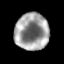
Tissue: prostate
Cell type: T cells
Senescence score: 0.3248
Nuclear area (px): 1230
Mean DAPI intensity: 154.037